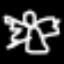
Label: angel